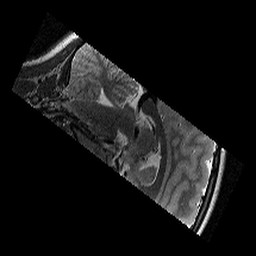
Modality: T2w
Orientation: sagittal
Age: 11
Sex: female
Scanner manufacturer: siemens
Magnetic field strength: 3 T
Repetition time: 9.23 s
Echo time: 0.067 s